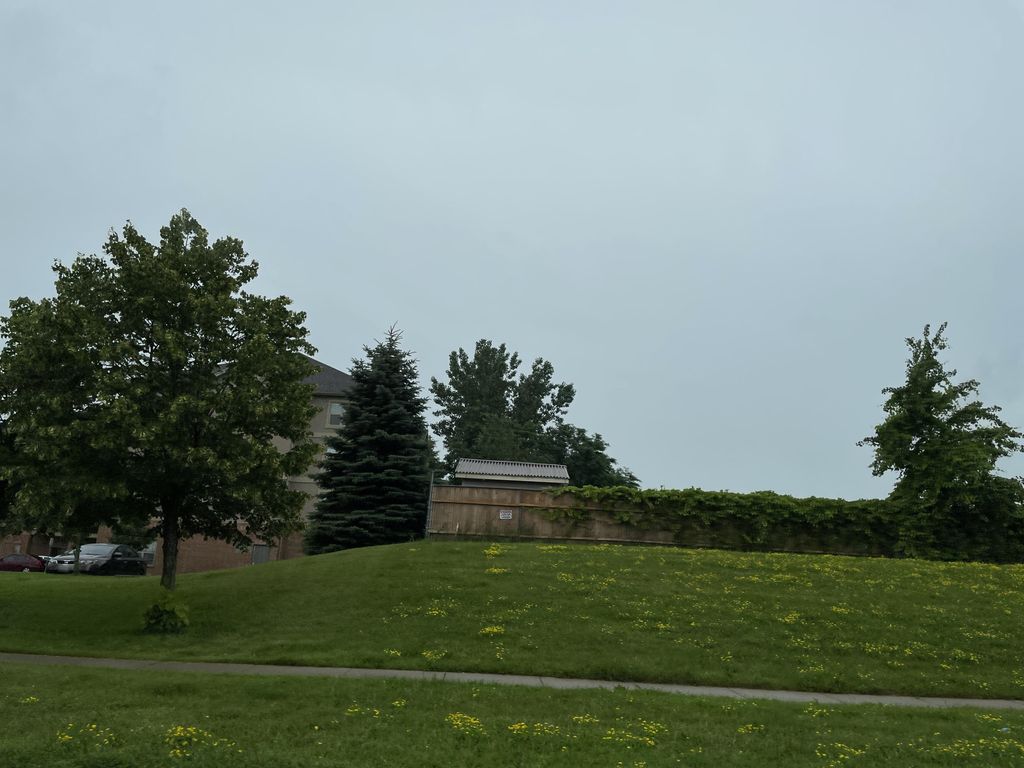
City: kitchener-waterloo